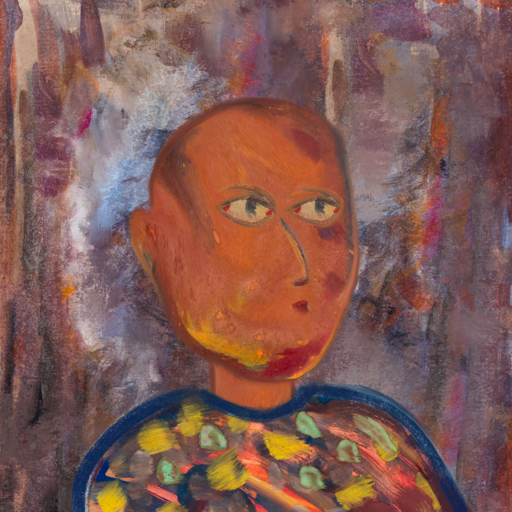
Background: Hypocrite, Head And Neck Side: Mother_And_Son_Son, Face Side: GypsyMother, Bust: Mother_And_Son_Mother, Hair Side: Blank, Head Accessory: Blank, Second Necklace: Blank, Necklace: Blank, Baby: Blank